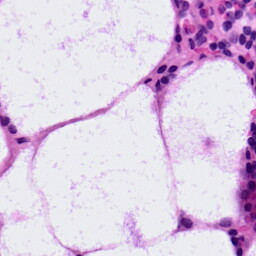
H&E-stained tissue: LymphNode